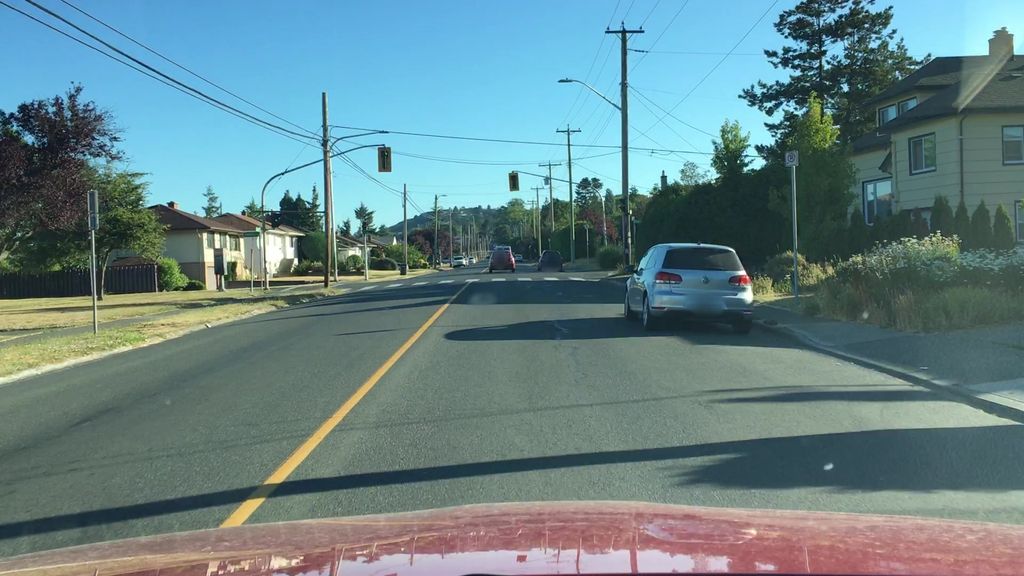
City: victoria